Question: - 'DragEvent'
There's <URL>, but I'd really like a cleaner solution.
The suggested GONE->VISIBLE workaround is quite complex to get "right", because you need to make sure to only use it when a list item becomes visible and not unconditionally on all current list view items. In this the hack is slightly leaky without even more workaround code to get it right.
I have a 'ListView'. The elements of the 'ListView' are custom View's that contain dragable symbols (small boxes), e.g. similar to this:

It is possible to drag the small boxes between the items of the 'ListView', like sorting elements into boxes. The drag handler on the list items is more or less trivial:
'''
@Override
public boolean onDragEvent(DragEvent event)
{
if ((event.getLocalState() instanceof DragableSymbolView)) {
final DragableSymbolView draggedView = (DragableSymbolView) event.getLocalState();
if (draggedView.getTag() instanceof SymbolData) {
final SymbolData symbol = (SymbolData) draggedView.getTag();
switch (event.getAction()) {
case DragEvent.ACTION_DRAG_STARTED:
return true;
case DragEvent.ACTION_DRAG_ENTERED:
setSelected(true);
return true;
case DragEvent.ACTION_DRAG_ENDED:
case DragEvent.ACTION_DRAG_EXITED:
setSelected(false);
return true;
case DragEvent.ACTION_DROP:
setSelected(false);
// [...] remove symbol from soruce box and add to current box
requestFocus();
break;
}
}
}
return super.onDragEvent(event);
}
'''
Dragging starts when holding the pointer over a symbol and starting to drag (i.e. moving it beyond a small threshold).
Now, however, the screen size may not be enough to contain all boxes and thus the 'ListView' needs to scroll. I found out the hard way that I need to do implement the scrolling on my own since 'ListView' does not automatically scroll while dragging.
In comes 'ListViewScrollingDragListener':
'''
public class ListViewScrollingDragListener
implements View.OnDragListener {
private final ListView _listView;
public static final int DEFAULT_SCROLL_BUFFER_DIP = 96;
public static final int DEFAULT_SCROLL_DELTA_UP_DIP = 48;
public static final int DEFAULT_SCROLL_DELTA_DOWN_DIP = 48;
private int _scrollDeltaUp;
private int _scrollDeltaDown;
private boolean _doScroll = false;
private boolean _scrollActive = false;
private int _scrollDelta = 0;
private int _scrollDelay = 250;
private int _scrollInterval = 100;
private int _scrollBuffer;
private final Rect _visibleRect = new Rect();
private final Runnable _scrollHandler = new Runnable() {
@Override
public void run()
{
if (_doScroll && (_scrollDelta != 0) && _listView.canScrollVertically(_scrollDelta)) {
_scrollActive = true;
_listView.smoothScrollBy(_scrollDelta, _scrollInterval);
_listView.postDelayed(this, _scrollInterval);
} else {
_scrollActive = false;
}
}
};
public ListViewScrollingDragListener(final ListView listView, final boolean attach)
{
_scrollBuffer = UnitUtil.dipToPixels(listView, DEFAULT_SCROLL_BUFFER_DIP);
_scrollDeltaUp = -UnitUtil.dipToPixels(listView, DEFAULT_SCROLL_DELTA_UP_DIP);
_scrollDeltaDown = UnitUtil.dipToPixels(listView, DEFAULT_SCROLL_DELTA_DOWN_DIP);
_listView = listView;
if (attach) {
_listView.setOnDragListener(this);
}
}
public ListViewScrollingDragListener(final ListView listView)
{
this(listView, true);
}
protected void handleDragLocation(final float x, final float y)
{
_listView.getGlobalVisibleRect(_visibleRect);
if (_visibleRect.contains((int) x, (int) y)) {
if (y < _visibleRect.top + _scrollBuffer) {
_scrollDelta = _scrollDeltaUp;
_doScroll = true;
} else if (y > _visibleRect.bottom - _scrollBuffer) {
_scrollDelta = _scrollDeltaDown;
_doScroll = true;
} else {
_doScroll = false;
_scrollDelta = 0;
}
if ((_doScroll) && (!_scrollActive)) {
_scrollActive = true;
_listView.postDelayed(_scrollHandler, _scrollDelay);
}
}
}
public ListView getListView()
{
return _listView;
}
@Override
public boolean onDrag(View v, DragEvent event)
{
/* hide sequence controls during drag */
switch (event.getAction()) {
case DragEvent.ACTION_DRAG_ENTERED:
_doScroll = true;
break;
case DragEvent.ACTION_DRAG_EXITED:
case DragEvent.ACTION_DRAG_ENDED:
case DragEvent.ACTION_DROP:
_doScroll = false;
break;
case DragEvent.ACTION_DRAG_LOCATION:
handleDragLocation(event.getX(), event.getY());
break;
}
return true;
}
}
'''
This basically scrolls the 'ListView' when you you drag near the upper or lower borders of its visible area. It's not perfect, but it's good enough.
However, there's a catch:
When the list scrolls to a previously invisible element, that element does not receive 'DragEvent's. It does not get selected (highlighted) when dragging a symbol over it nor does it accept drops.
Any ideas on how to make the "scrolled in" views receive 'DragEvent's from the already active drag-and-drop operation?
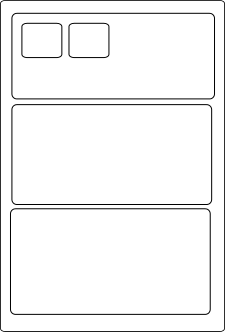
Answer: So the fundamental problem is that 'ViewGroup'(that 'ListView' extends) caches a List of children to notify of 'DragEvent'. Moreover, it only populates this cache when receiving . For more details peruse the source code <URL>.
On to the solution! Instead of listening for drop events on the individual rows of 'ListView', we're going to listen to them on 'ListView' itself. Then, based on the coordinates of the events, we'll figure out which row the dragged view is being dragged from/to or hovered over. When the drop occurs, we'll perform the transaction of removing from the previous row and adding to the new row.
'''
private void init(Context context) {
setAdapter(new RandomIconAdapter()); // Adapter that contains our data set
setOnDragListener(new ListDragListener());
mListViewScrollingDragListener = new ListViewScrollingDragListener(this, false);
}
ListViewScrollingDragListener mListViewScrollingDragListener;
private class ListDragListener implements OnDragListener {
// The view that our dragged view would be dropped on
private View mCurrentDropZoneView = null;
private int mDropStartRowIndex = -1;
@Override
public boolean onDrag(View v, DragEvent event) {
switch (event.getAction()) {
case DragEvent.ACTION_DRAG_LOCATION:
// Update the active drop zone based on the position of the event
updateCurrentDropZoneView(event);
// Funnel drag events to separate listener to handle scrolling near edges
mListViewScrollingDragListener.onDrag(v, event);
if( mDropStartRowIndex == -1 ) // Only initialize once per drag->drop gesture
{
mDropStartRowIndex = indexOfChild(mCurrentDropZoneView) + getFirstVisiblePosition();
log("mDropStartRowIndex %d", mDropStartRowIndex);
}
break;
case DragEvent.ACTION_DRAG_ENDED:
case DragEvent.ACTION_DRAG_EXITED:
mCurrentDropZoneView = null;
mDropStartRowIndex = -1;
break;
case DragEvent.ACTION_DROP:
// Update our data set based on the row that the dragged view was dropped in
int finalDropRow = indexOfChild(mCurrentDropZoneView) + getFirstVisiblePosition();
updateDataSetWithDrop(mDropStartRowIndex, finalDropRow);
// Let adapter update ui
((BaseAdapter)getAdapter()).notifyDataSetChanged();
break;
}
// The ListView handles ALL drag events all the time. Fine for now since we don't need to
// drag -> drop outside of the ListView.
return true;
}
private void updateDataSetWithDrop(int fromRow, int toRow) {
log("updateDataSetWithDrop fromRow %d and toRow %d", fromRow, toRow);
sIconsForListItems[fromRow]--;
sIconsForListItems[toRow]++;
}
// NOTE: The DragEvent in local to DragDropListView, as are children coordinates
private void updateCurrentDropZoneView(DragEvent event) {
View previousDropZoneView = mCurrentDropZoneView;
mCurrentDropZoneView = findFrontmostDroppableChildAt(event.getX(), event.getY());
log("mCurrentDropZoneView updated to %d for x/y : %f/%f with action %d",
mCurrentDropZoneView == null ? -1 : indexOfChild(mCurrentDropZoneView) + getFirstVisiblePosition(),
event.getX(), event.getY(), event.getAction());
if (mCurrentDropZoneView != previousDropZoneView) {
if (previousDropZoneView != null) previousDropZoneView.setSelected(false);
if (mCurrentDropZoneView != null) mCurrentDropZoneView.setSelected(true);
}
}
}
/**
* The next four methods are utility methods taken from Android Source Code. Most are package-private on View
* or ViewGroup so I'm forced to replicate them here. Original source can be found:
* http://grepcode.com/file/repository.grepcode.com/java/ext/com.google.android/android/5.1.0_r1/android/view/ViewGroup.java#ViewGroup.findFrontmostDroppableChildAt%28float%2Cfloat%2Candroid.graphics.PointF%29
*/
private View findFrontmostDroppableChildAt(float x, float y) {
int childCount = this.getChildCount();
for(int i=0; i<childCount; i++)
{
View child = getChildAt(i);
if (isTransformedTouchPointInView(x, y, child)) {
return child;
}
}
return null;
}
static public boolean isTransformedTouchPointInView(float x, float y, View child) {
PointF point = new PointF(x, y);
transformPointToViewLocal(point, child);
return pointInView(child, point.x, point.y);
}
static public void transformPointToViewLocal(PointF pointToModify, View child) {
pointToModify.x -= child.getLeft();
pointToModify.y -= child.getTop();
}
static public boolean pointInView(View v, float localX, float localY) {
return localX >= 0 && localX < (v.getRight() - v.getLeft())
&& localY >= 0 && localY < (v.getBottom() - v.getTop());
}
static final int[] sIconsForListItems;
static final int NUM_LIST_ITEMS = 50;
static final int MAX_NUM_ICON_PER_ELEMENT = 8;
static {
sIconsForListItems = new int[NUM_LIST_ITEMS];
for (int i=0; i < NUM_LIST_ITEMS; i++)
{
sIconsForListItems[i] = (getRand(MAX_NUM_ICON_PER_ELEMENT));
}
}
private static final String TAG = DragDropListView.class.getSimpleName();
private static void log(String format, Object... args) {
Log.d(TAG, String.format(format, args));
}
'''
Lots of comments so hopefully the code is self-documenting. A few notes:
- - -